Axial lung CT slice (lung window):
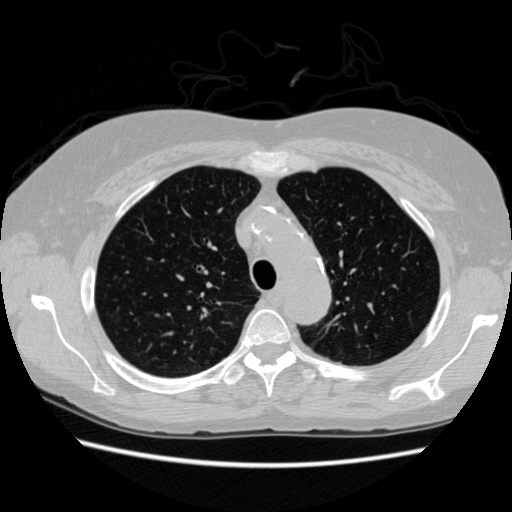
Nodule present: no